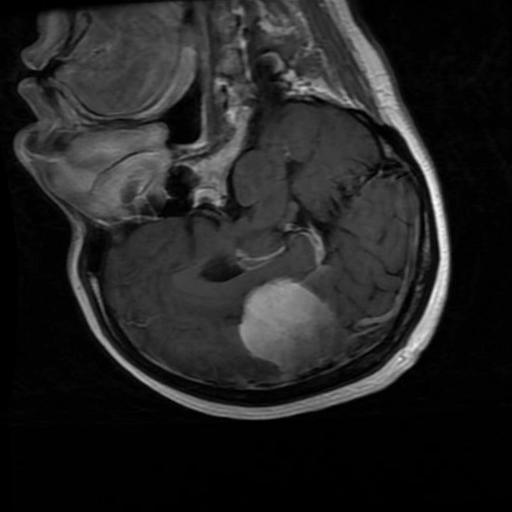
Label: meningioma